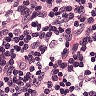
Metastatic tissue present: no